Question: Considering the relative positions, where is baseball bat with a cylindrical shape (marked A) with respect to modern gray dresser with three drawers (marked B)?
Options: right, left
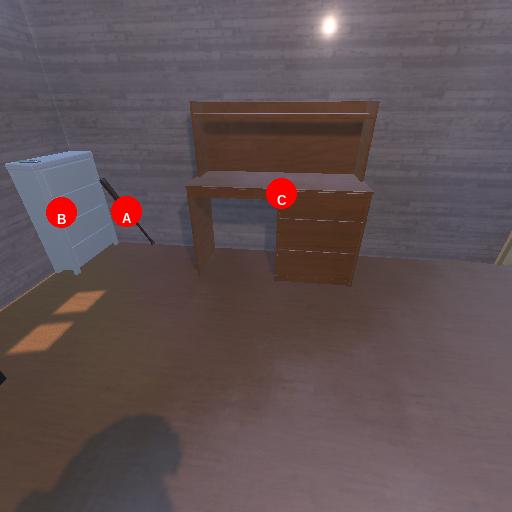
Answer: right